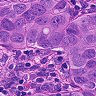
Metastatic tissue present: yes